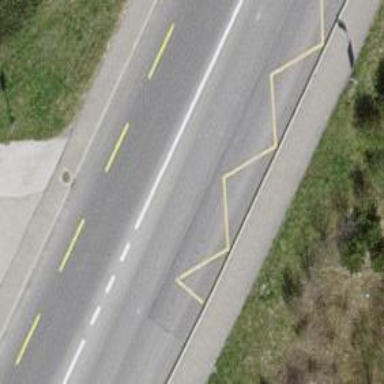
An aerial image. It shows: Primary highway with designated cycle lane.